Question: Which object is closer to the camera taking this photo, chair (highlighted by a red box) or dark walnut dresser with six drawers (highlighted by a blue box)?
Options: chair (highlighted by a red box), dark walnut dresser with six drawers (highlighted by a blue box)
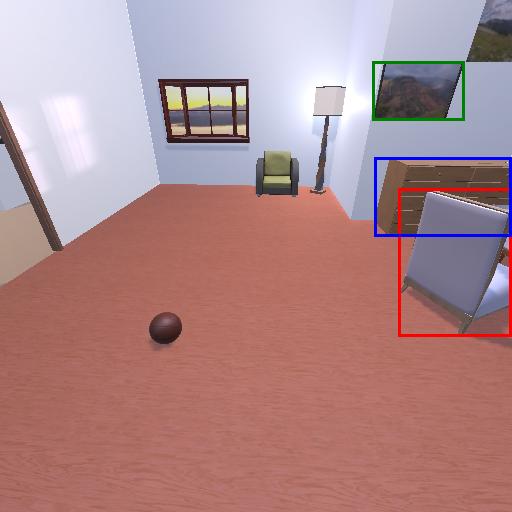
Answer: chair (highlighted by a red box)